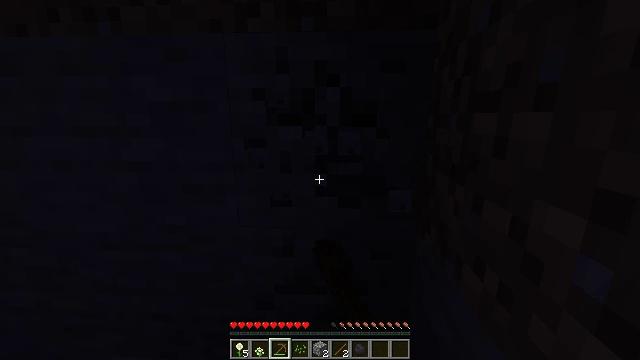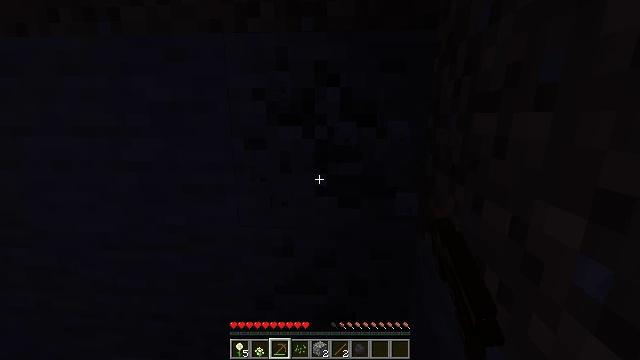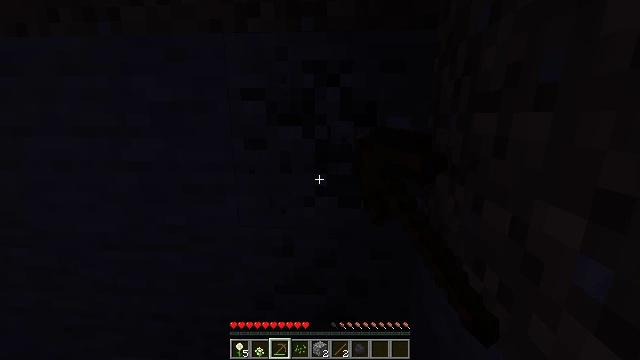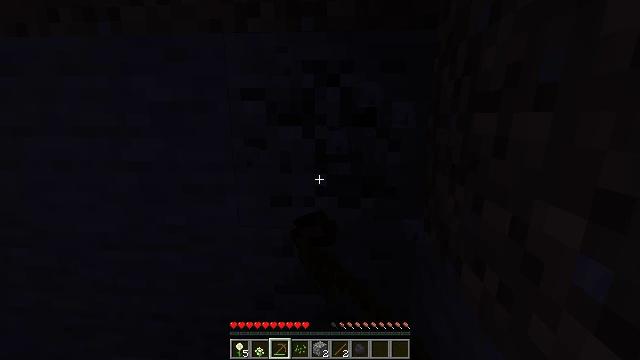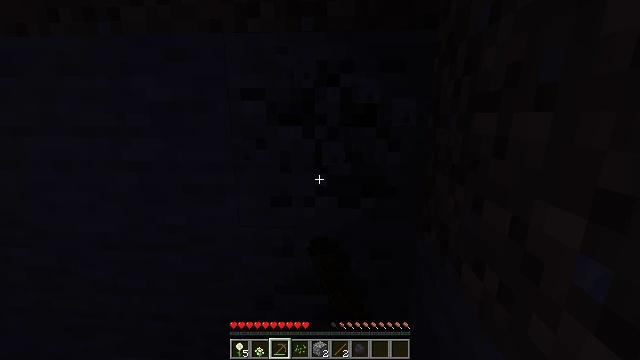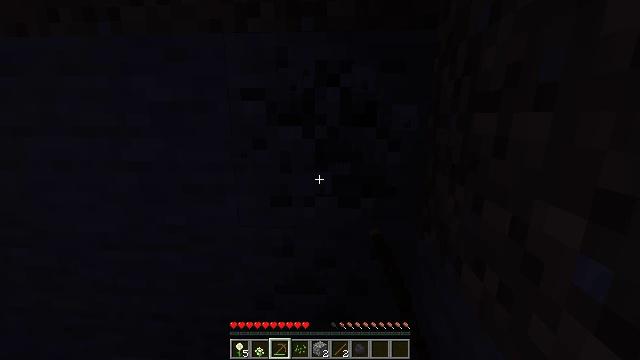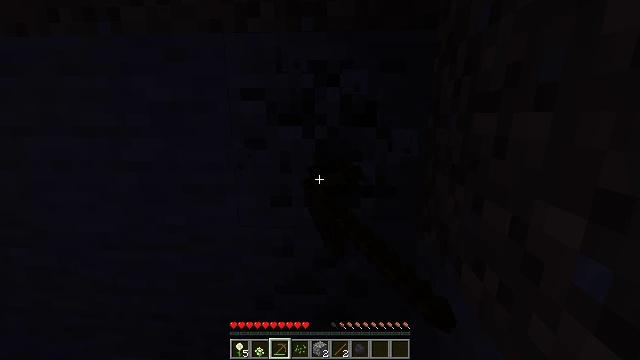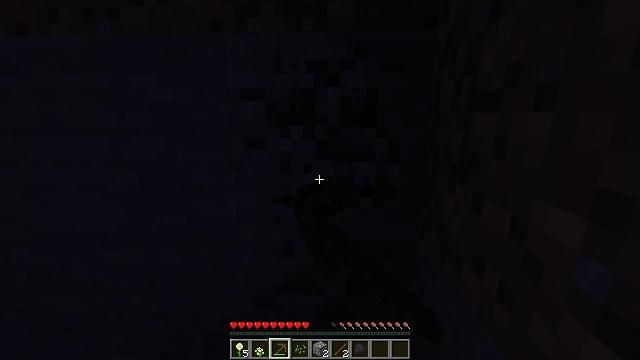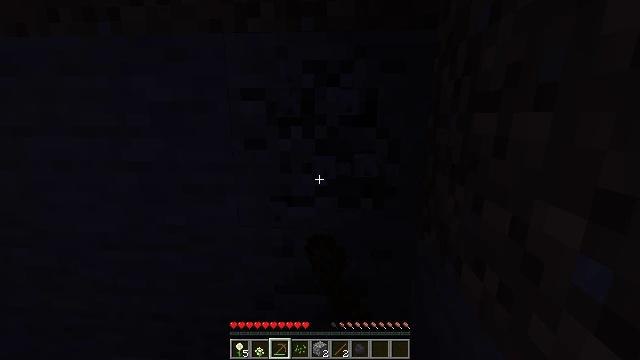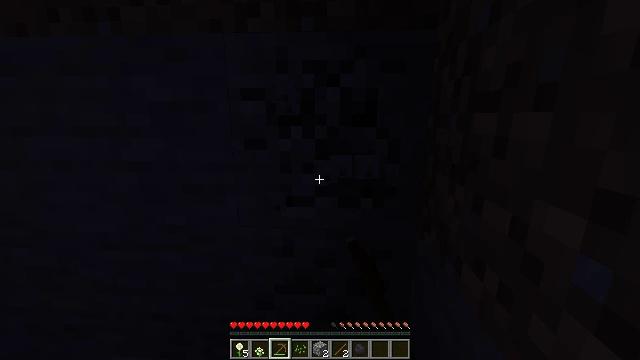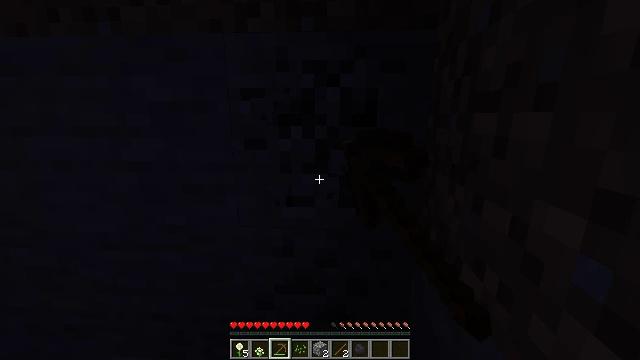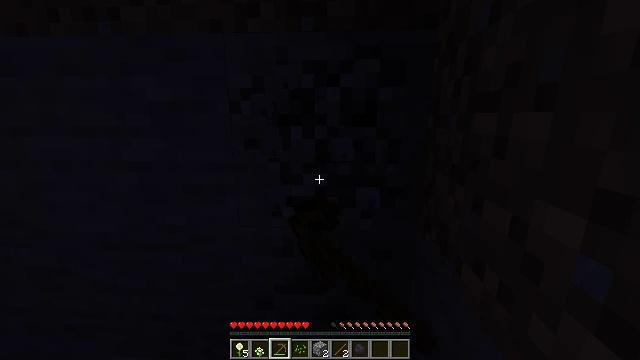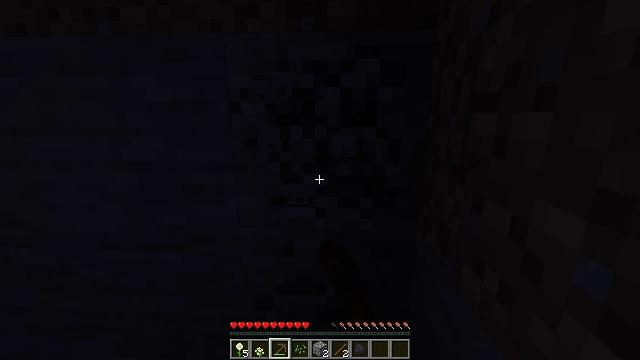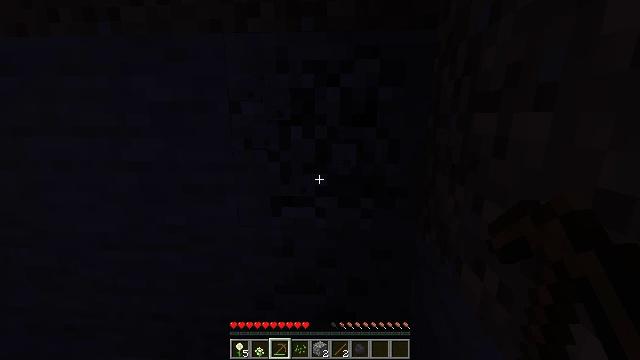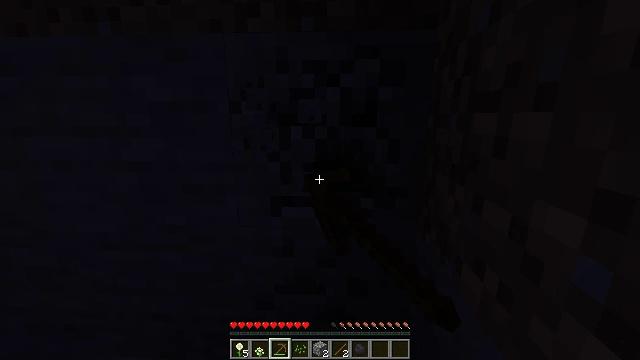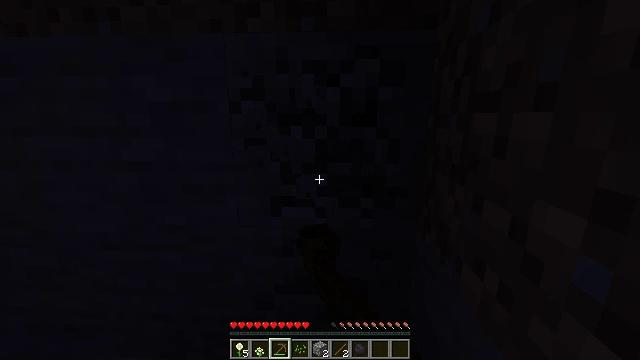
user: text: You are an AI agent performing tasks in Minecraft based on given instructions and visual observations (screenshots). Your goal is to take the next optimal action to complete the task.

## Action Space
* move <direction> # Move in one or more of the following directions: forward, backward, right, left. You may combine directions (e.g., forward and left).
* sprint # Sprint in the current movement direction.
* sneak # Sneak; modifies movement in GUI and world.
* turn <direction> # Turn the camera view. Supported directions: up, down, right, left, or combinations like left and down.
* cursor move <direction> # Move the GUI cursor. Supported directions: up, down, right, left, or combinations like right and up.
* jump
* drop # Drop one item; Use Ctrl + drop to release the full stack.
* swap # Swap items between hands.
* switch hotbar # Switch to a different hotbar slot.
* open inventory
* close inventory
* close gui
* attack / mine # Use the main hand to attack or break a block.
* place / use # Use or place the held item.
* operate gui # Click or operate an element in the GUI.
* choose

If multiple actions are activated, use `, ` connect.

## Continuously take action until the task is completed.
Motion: motion action
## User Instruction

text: Extract coal from the ore block.
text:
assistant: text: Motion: attack / mine
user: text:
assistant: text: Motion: attack / mine
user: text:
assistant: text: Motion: attack / mine
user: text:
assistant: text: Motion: attack / mine
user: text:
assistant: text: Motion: attack / mine
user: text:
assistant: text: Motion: attack / mine
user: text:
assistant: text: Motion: attack / mine
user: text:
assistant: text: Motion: attack / mine
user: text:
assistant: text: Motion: attack / mine
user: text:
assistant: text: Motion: attack / mine
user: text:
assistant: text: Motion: attack / mine
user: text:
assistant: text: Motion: attack / mine
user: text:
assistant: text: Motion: attack / mine
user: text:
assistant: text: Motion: attack / mine
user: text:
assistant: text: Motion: attack / mine
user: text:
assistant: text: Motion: attack / mine
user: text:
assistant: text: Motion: attack / mine
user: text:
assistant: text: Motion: attack / mine
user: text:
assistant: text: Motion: attack / mine
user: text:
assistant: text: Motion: turn down, attack / mine
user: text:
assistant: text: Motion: turn down, attack / mine
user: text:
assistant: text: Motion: attack / mine
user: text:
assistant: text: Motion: turn down, attack / mine
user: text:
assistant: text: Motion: turn down, attack / mine
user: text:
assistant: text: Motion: turn down, attack / mine
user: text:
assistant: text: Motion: turn down, attack / mine
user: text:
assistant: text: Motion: attack / mine
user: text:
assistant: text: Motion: attack / mine
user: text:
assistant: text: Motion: attack / mine
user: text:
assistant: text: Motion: attack / mine